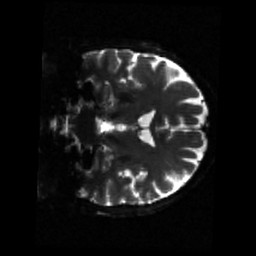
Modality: sbref
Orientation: coronal
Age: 68
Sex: male
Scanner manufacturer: siemens
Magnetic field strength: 3 T
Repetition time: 3.23 s
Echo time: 0.0892 s